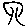
Label: tree